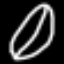
Label: leaf